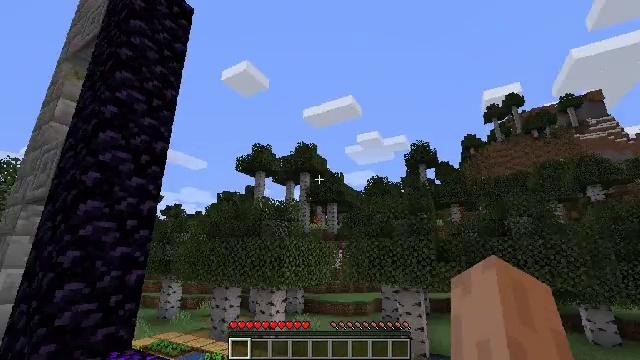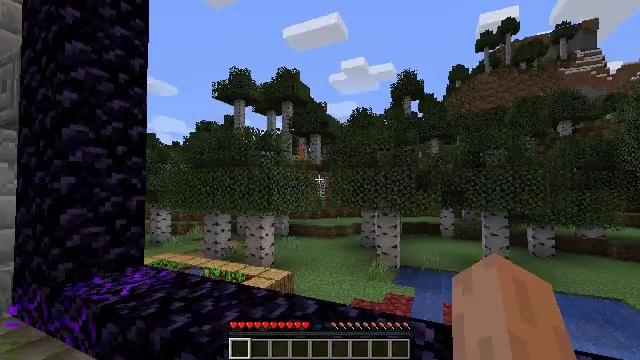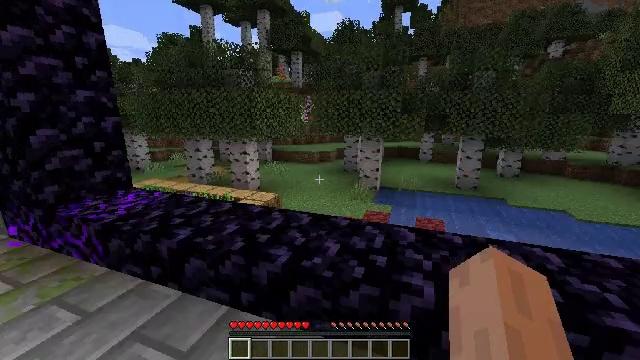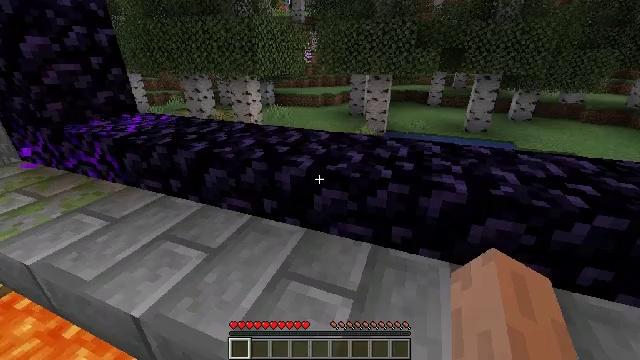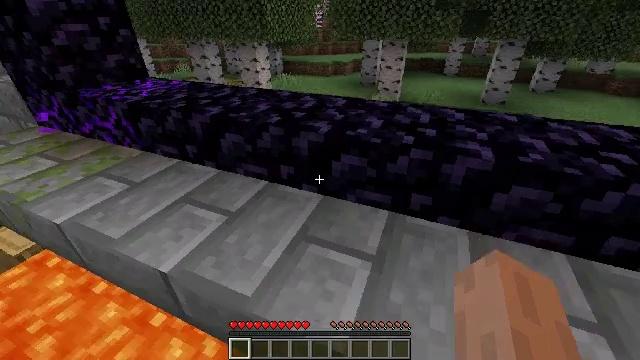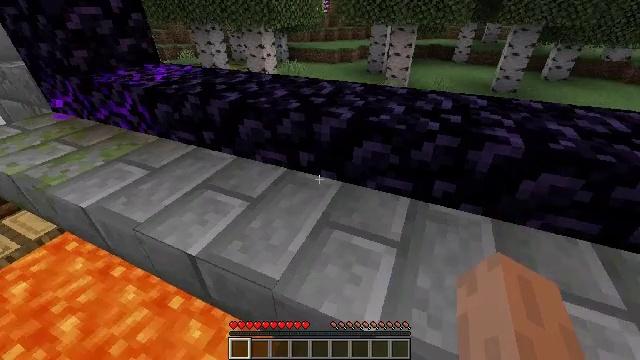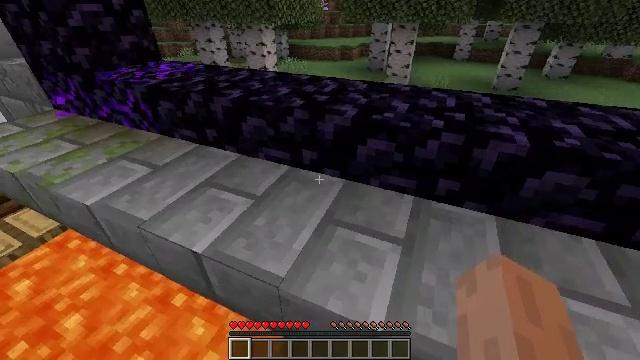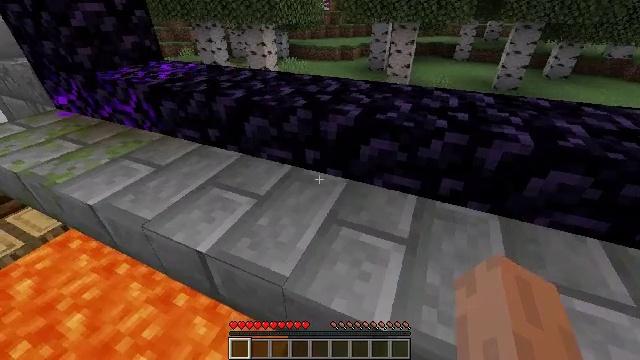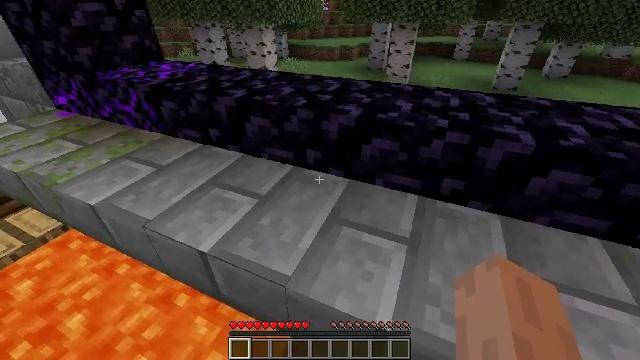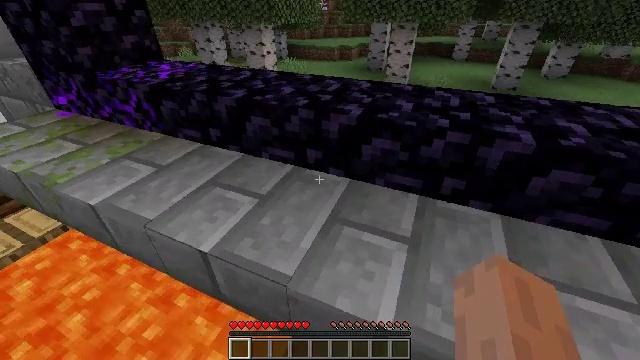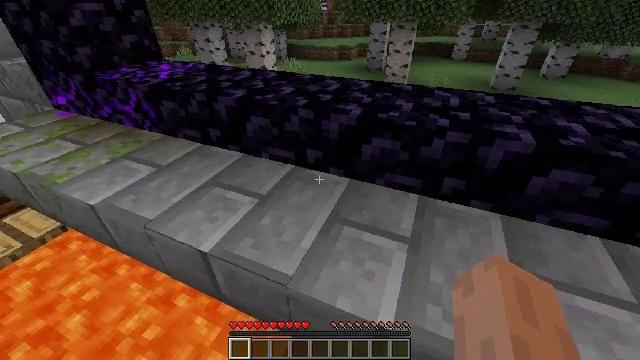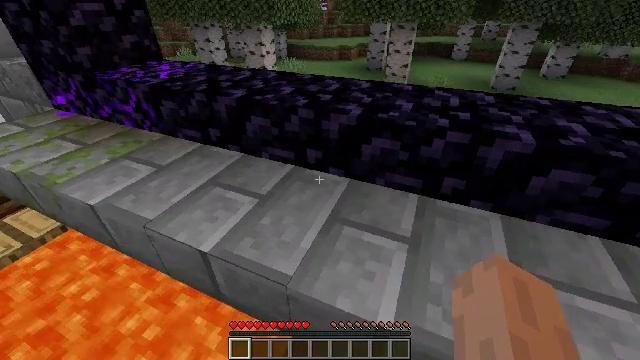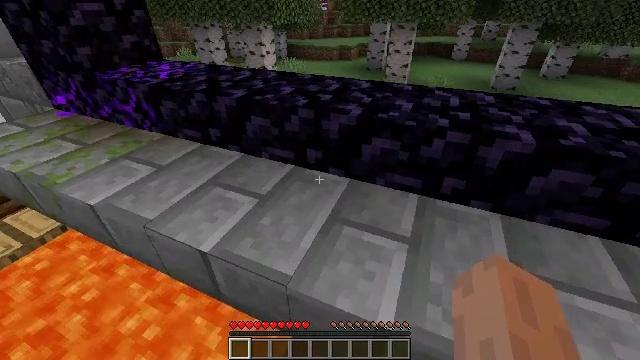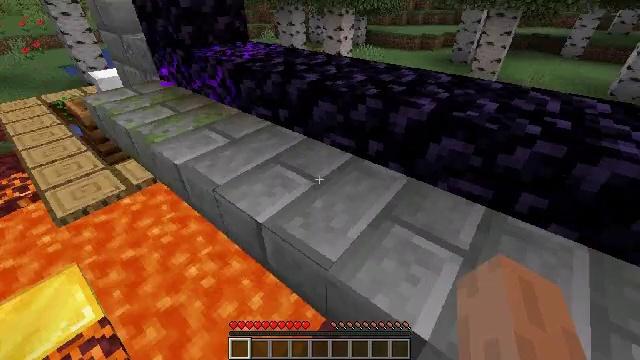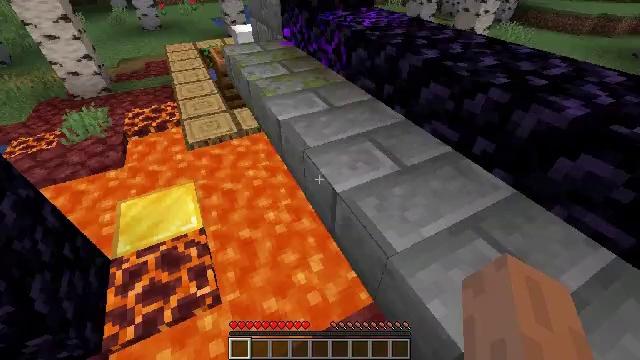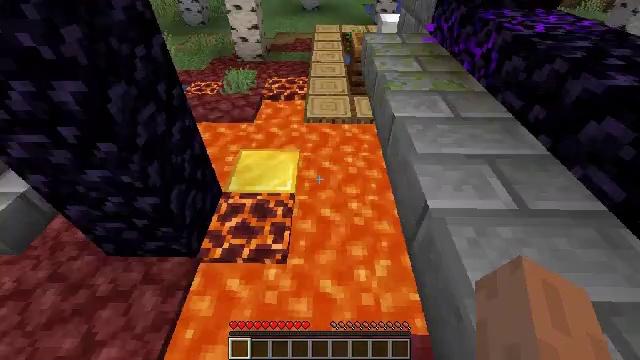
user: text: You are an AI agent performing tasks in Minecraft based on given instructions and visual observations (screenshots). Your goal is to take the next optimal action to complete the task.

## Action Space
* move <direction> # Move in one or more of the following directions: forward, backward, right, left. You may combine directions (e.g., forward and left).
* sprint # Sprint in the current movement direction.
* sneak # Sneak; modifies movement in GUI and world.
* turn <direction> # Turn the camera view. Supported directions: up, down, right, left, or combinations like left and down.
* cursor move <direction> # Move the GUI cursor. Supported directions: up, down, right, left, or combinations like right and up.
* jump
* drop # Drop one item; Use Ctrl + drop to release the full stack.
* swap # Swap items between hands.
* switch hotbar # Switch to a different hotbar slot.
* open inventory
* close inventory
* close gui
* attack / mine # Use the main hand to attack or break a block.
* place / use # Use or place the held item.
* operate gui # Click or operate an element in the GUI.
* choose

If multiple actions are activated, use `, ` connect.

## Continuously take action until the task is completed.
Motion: motion action
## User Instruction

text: Hunt animals.
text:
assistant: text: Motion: move left, turn right and down
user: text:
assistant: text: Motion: turn right and down
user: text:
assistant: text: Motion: turn down
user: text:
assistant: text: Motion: turn left and down
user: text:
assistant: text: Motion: turn down
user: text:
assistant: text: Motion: no_op
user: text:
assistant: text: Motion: no_op
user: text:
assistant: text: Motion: no_op
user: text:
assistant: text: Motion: no_op
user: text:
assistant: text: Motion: no_op
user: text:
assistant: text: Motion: no_op
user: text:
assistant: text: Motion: no_op
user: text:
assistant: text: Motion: turn left and down
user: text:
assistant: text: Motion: turn left and down
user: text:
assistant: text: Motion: turn left and down
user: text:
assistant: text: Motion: turn left and down
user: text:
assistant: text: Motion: turn left and down
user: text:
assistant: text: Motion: turn left and down
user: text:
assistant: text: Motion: turn left and down
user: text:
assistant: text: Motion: turn left
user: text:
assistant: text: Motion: turn left
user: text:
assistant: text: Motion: no_op
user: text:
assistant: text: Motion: no_op
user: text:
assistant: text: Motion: no_op
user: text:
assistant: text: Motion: no_op
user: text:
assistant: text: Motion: no_op
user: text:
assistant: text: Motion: no_op
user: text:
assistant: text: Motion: turn left and up
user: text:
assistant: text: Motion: turn up
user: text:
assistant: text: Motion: turn right and up